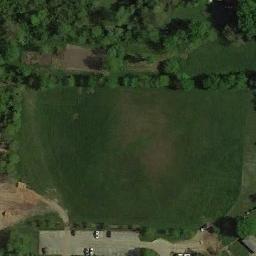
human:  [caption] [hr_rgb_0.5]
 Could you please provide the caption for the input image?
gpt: This meadow with dense grasses is between a parking lot and a forest .

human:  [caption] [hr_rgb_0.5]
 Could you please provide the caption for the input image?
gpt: The entire image is dominated by grass .

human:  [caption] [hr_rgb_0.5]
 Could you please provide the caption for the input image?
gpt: Many trees are on the meadow .

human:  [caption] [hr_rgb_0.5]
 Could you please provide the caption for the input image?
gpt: There are some trees and a parking lot next to the meadow .

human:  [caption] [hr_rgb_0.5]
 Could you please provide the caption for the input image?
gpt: There are many green trees and a parking lot with several cars beside the meadow .